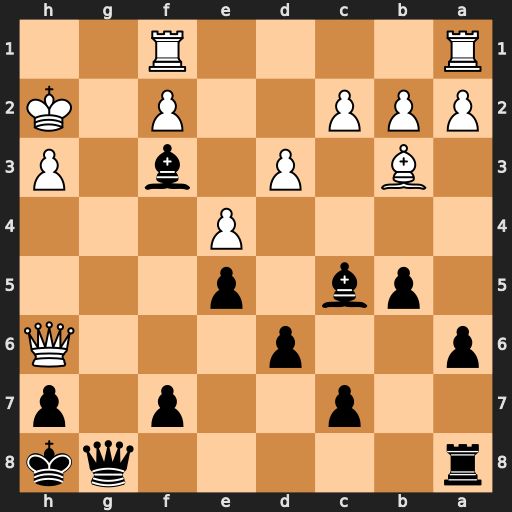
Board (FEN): r5qk/2p2p1p/p2p3Q/1pb1p3/4P3/1B1P1b1P/PPP2P1K/R4R2
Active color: b
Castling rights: -
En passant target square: -
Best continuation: Qg2#